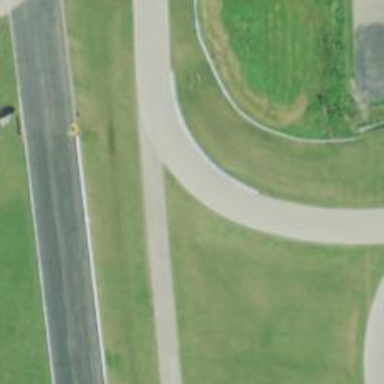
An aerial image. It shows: Raceway road.